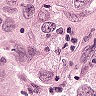
Metastatic tissue present: yes